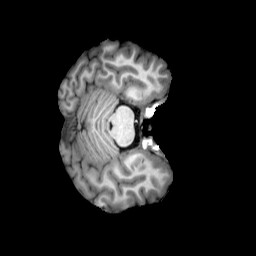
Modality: T1w
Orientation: axial
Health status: ill
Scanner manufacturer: siemens
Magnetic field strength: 3 T
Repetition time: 2 s
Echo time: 0.00303 s